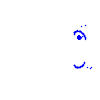
Particle: proton